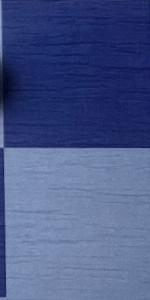
Label: Empty